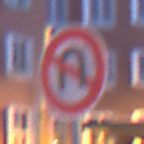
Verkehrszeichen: VerbotWenden
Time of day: Night
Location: Outdoor (Urban)
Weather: PartlyCloudy
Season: NotSpecified
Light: Artificial